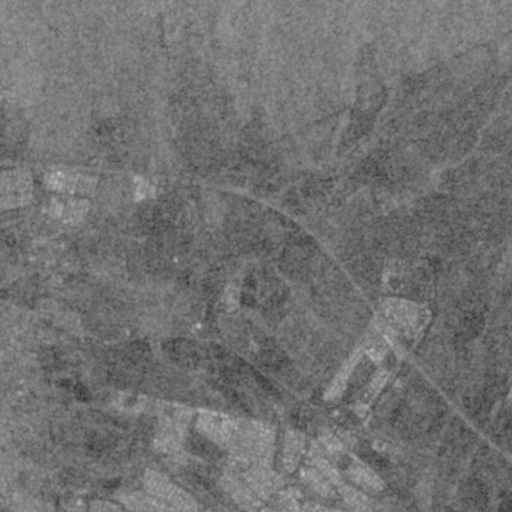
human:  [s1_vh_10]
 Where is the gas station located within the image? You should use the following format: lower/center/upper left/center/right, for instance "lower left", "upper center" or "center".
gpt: The gas station is located in the lower of the image.
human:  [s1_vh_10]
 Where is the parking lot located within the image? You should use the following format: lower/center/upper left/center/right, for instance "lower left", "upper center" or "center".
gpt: The parking lot is located in the lower left of the image.
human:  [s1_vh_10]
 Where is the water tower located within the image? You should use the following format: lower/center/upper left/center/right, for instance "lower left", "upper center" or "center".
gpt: The water tower is located in the center of the image.
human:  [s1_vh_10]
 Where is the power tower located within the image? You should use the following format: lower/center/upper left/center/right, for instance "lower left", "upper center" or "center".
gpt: There is no power tower in the image.

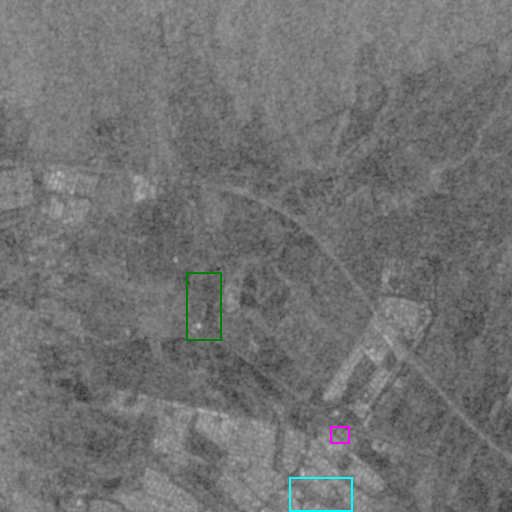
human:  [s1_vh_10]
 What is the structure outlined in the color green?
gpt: The structure outlined in green is a crop field.
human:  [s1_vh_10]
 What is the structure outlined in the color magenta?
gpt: The structure outlined in magenta is a gas station.
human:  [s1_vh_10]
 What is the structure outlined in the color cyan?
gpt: The structure outlined in cyan is a park.
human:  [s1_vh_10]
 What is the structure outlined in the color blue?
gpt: There is no blue outline.